Question: This formatting issue is confusing me. I'm not an Excel king and would greatly appreciate the solution to my problem.
I'm trying to format data from multiple columns into a single row by date. i.e.:

I've tried to search for solutions regarding transpose, but this seems a bit more involved. I have 4x data results for each date (as seen in the before column).
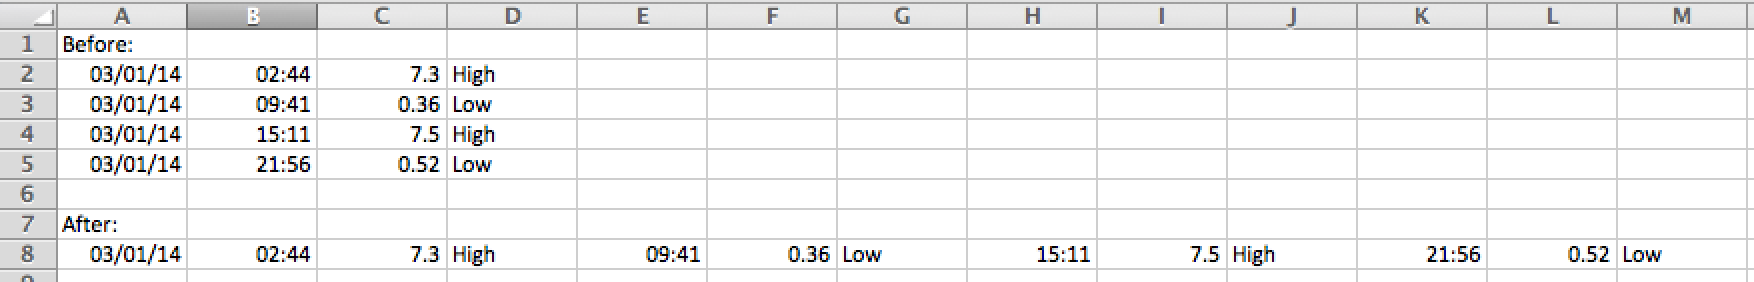
Answer: Here is a simple loop that works bottom up in the sheet, shifts last line over 4 columns, copies line above down and then deletes the line above.
'''
Sub TransposeData()
Dim WS As Worksheet
Dim LastCell As Range
Dim LastCellRowNumber As Long
Set WS = Worksheets("Sheet1")
With WS
Set LastCell = .Cells(.Rows.Count, "A").End(xlUp)
LastCellRowNumber = LastCell.Row
End With
'Loop through column A bottom up
For i = LastCellRowNumber To 2 Step -1
'Shift current values over
Range("A" & i & ":D" & i).Insert Shift:=xlToRight
'Copy new values down
Range("A" & i & ":D" & i).Value = Range("A" & i - 1 & ":D" & i - 1).Value
'Delete row
Rows(i - 1).Delete Shift:=xlUp
Next i
End Sub
'''
Before:

After: